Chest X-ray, AP view. Patient: 43 years old, sex F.
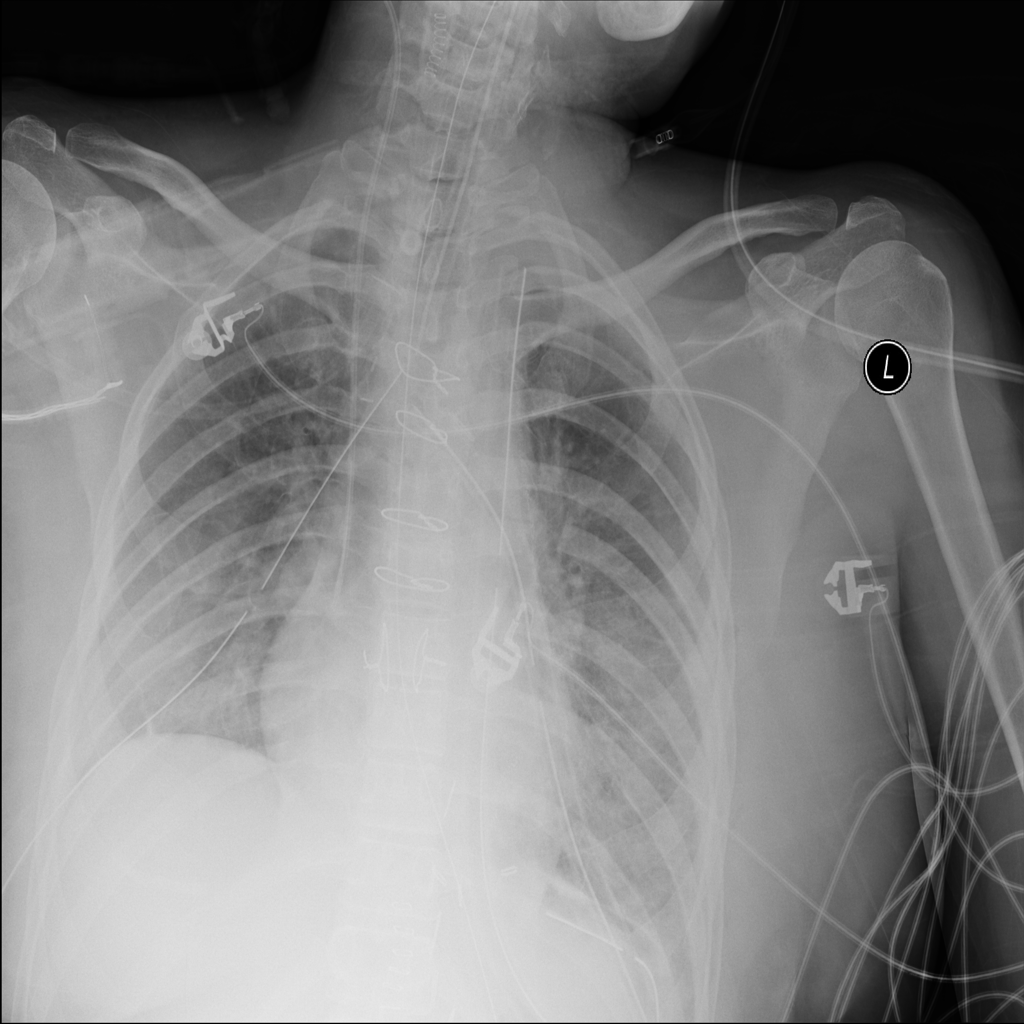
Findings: No Finding